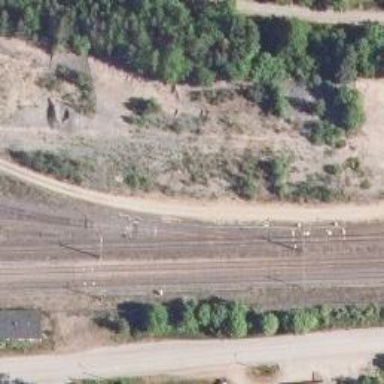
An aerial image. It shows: Wedge used for railway derailment.